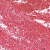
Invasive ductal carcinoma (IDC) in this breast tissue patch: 0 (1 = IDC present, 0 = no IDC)